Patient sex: M
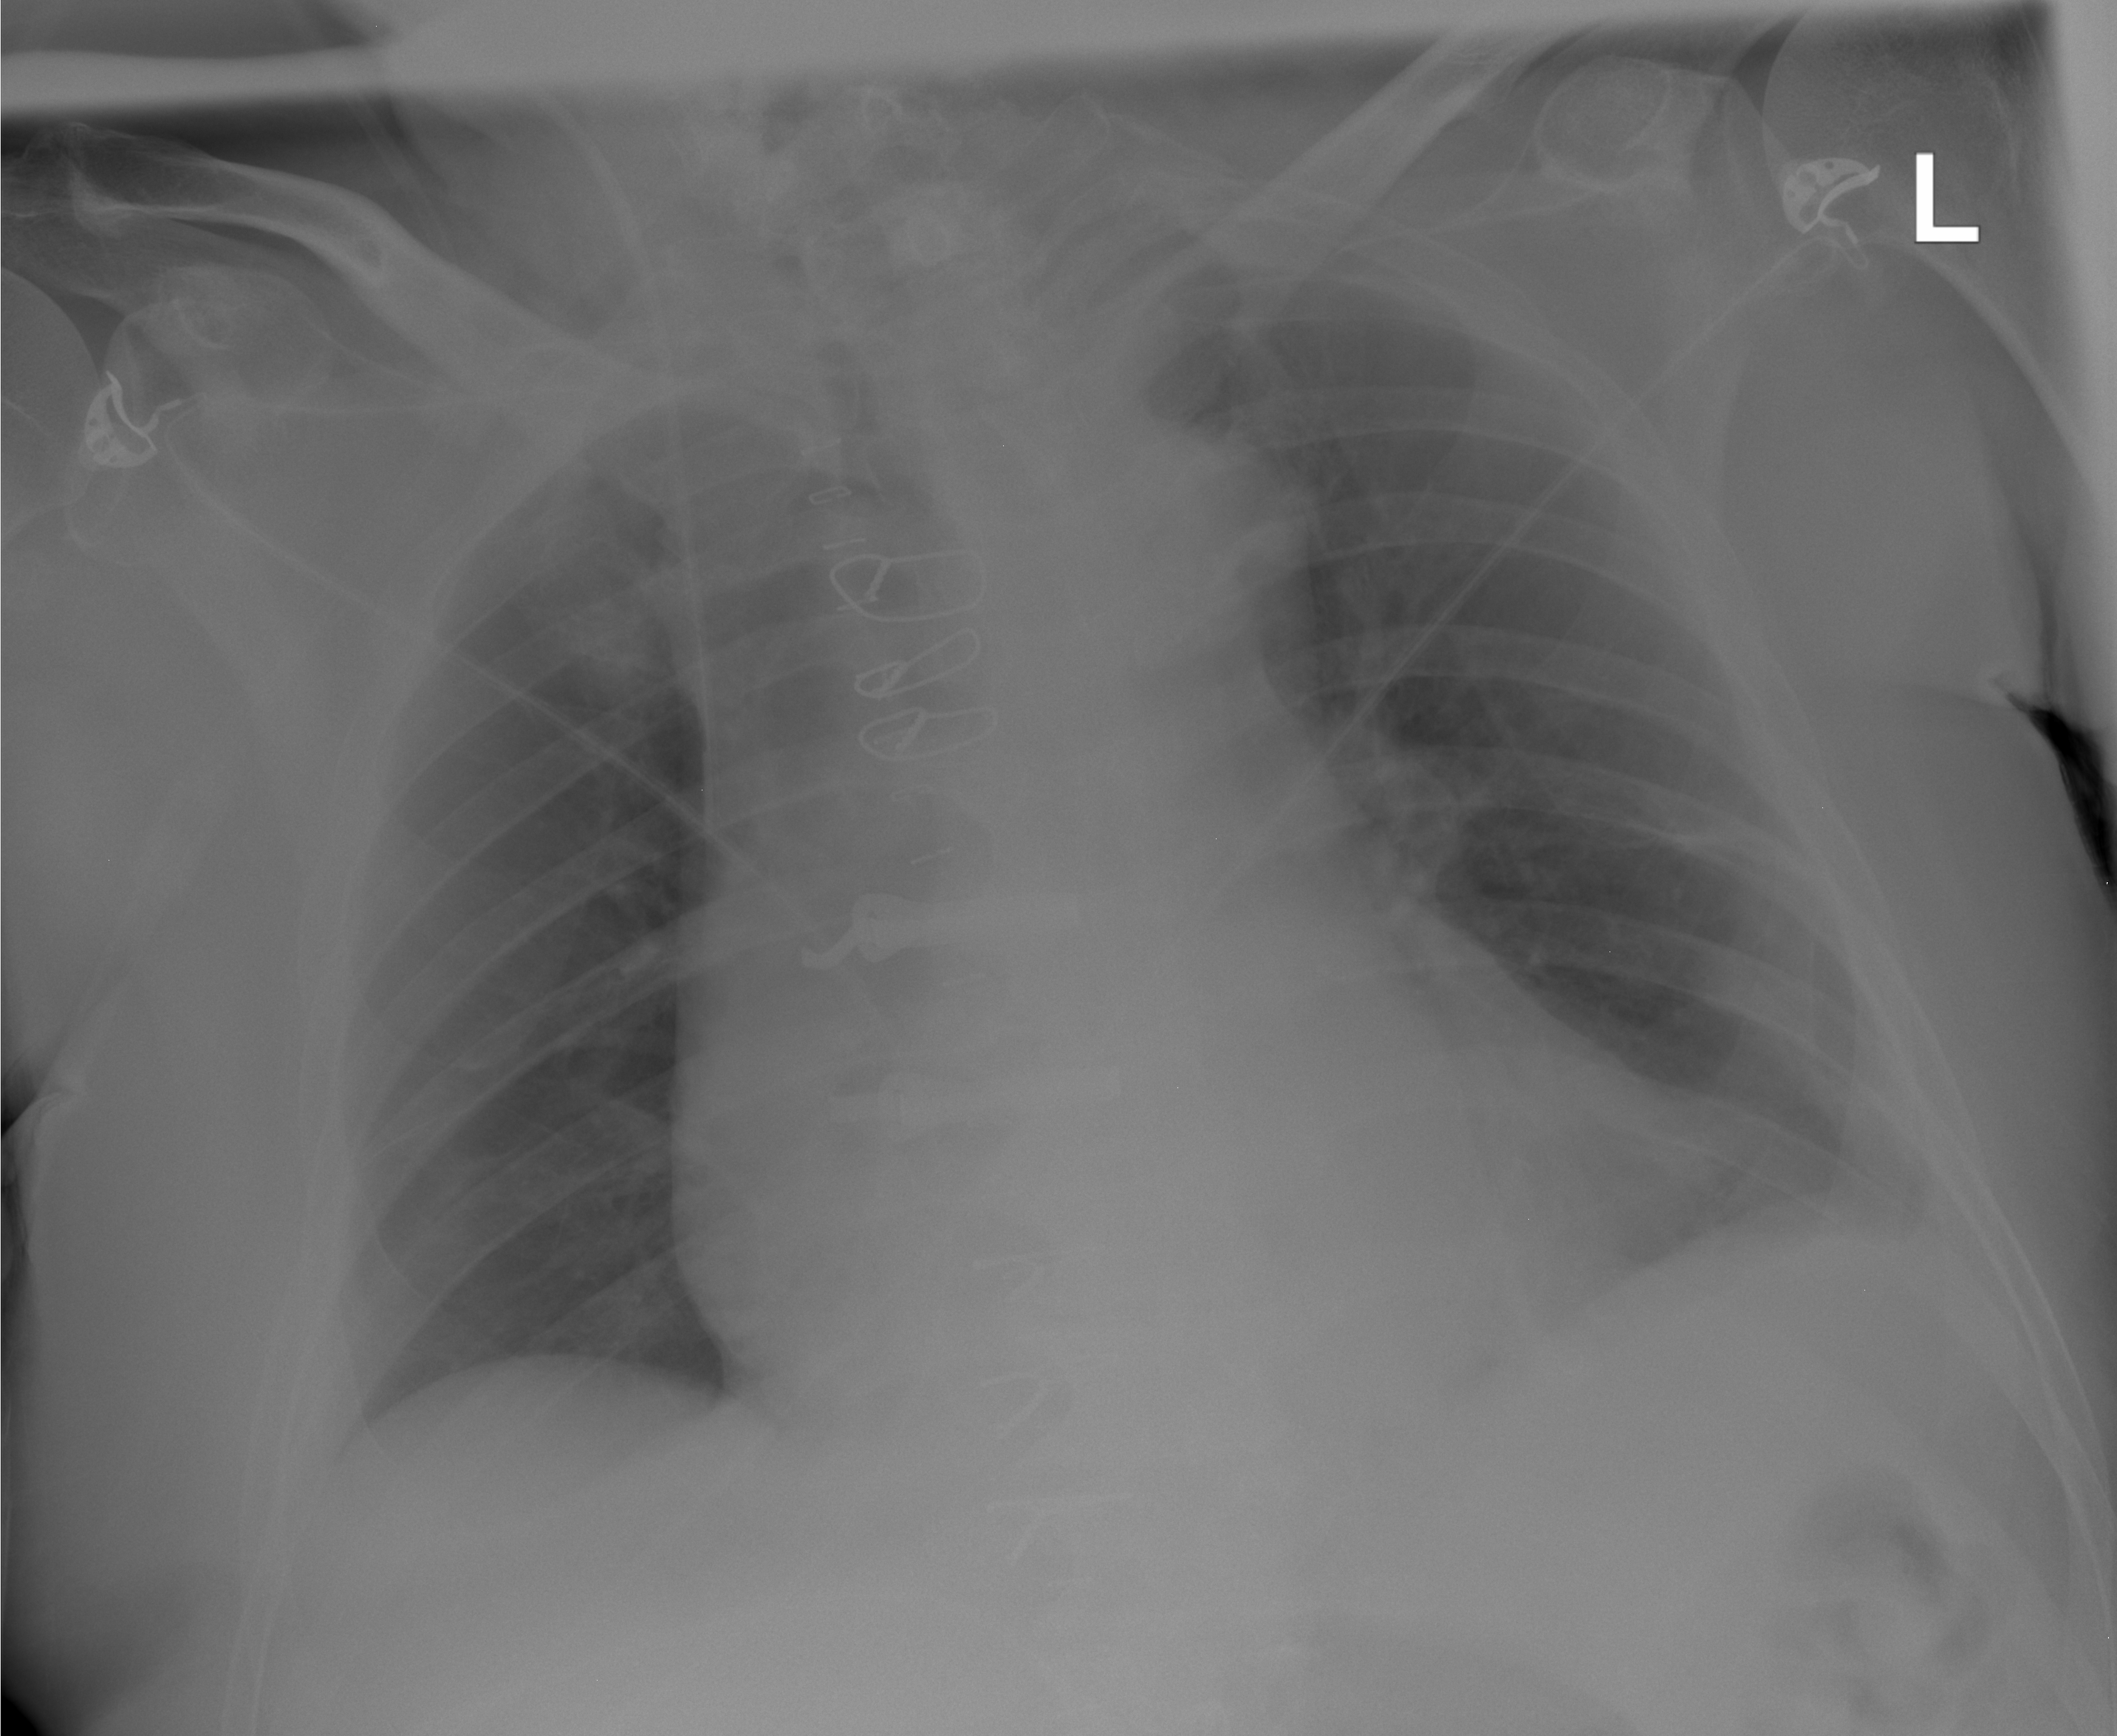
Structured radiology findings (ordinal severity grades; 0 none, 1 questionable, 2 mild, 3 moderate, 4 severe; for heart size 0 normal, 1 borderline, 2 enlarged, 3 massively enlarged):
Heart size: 1
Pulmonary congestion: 0
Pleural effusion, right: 0
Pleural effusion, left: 0
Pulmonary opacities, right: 0
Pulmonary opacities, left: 0
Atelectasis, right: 0
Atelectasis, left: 2